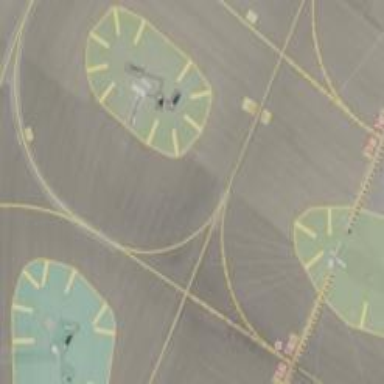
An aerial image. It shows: Taxiway at the airport with asphalt surface.